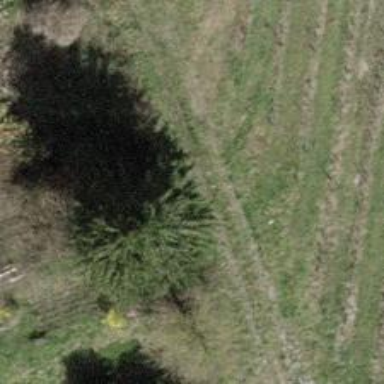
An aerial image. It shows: Evergreen tree with needle-leaved leaves.